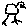
Label: bird